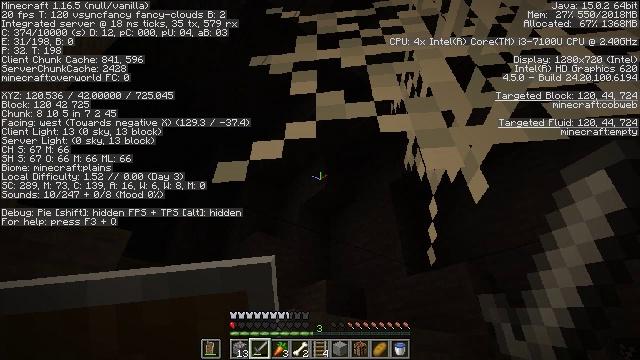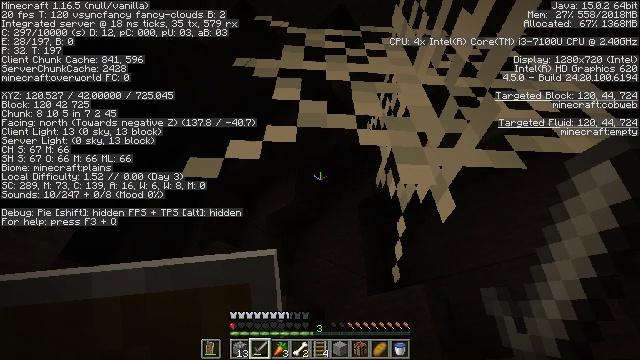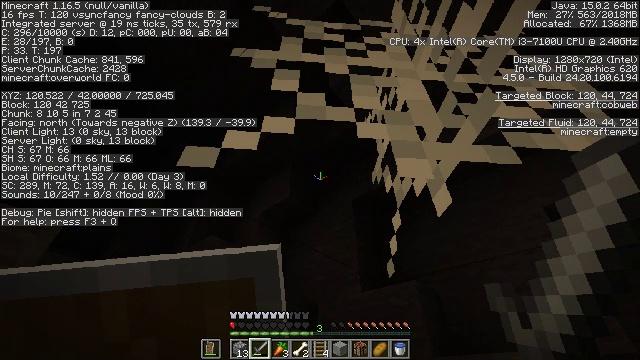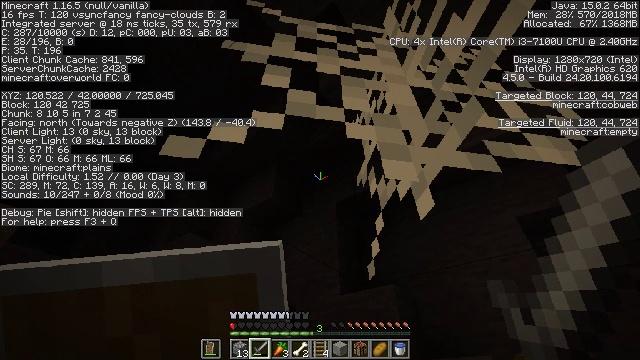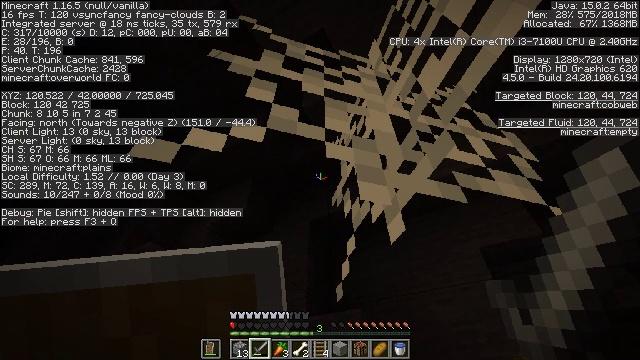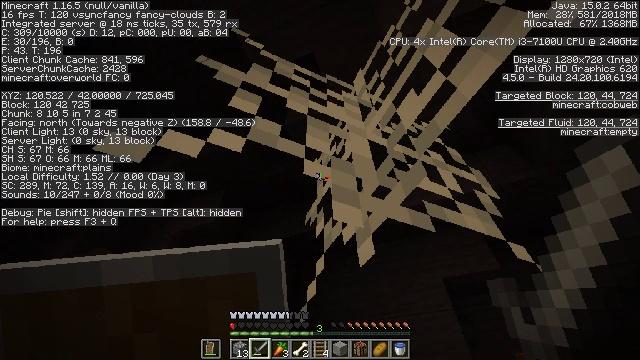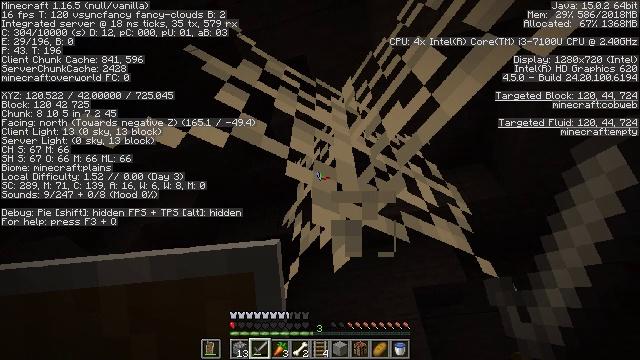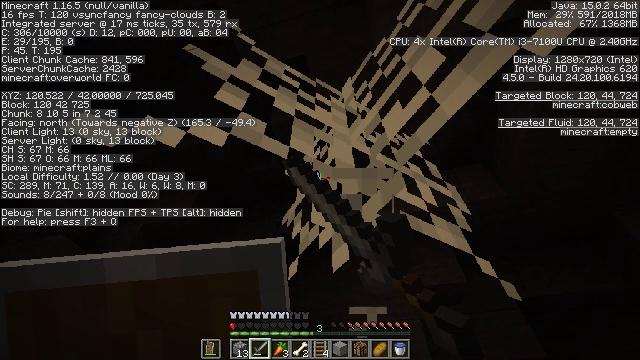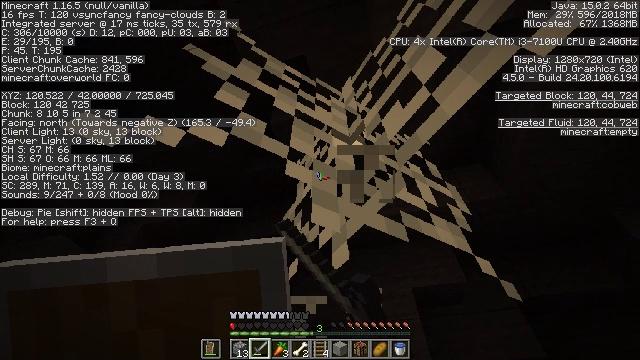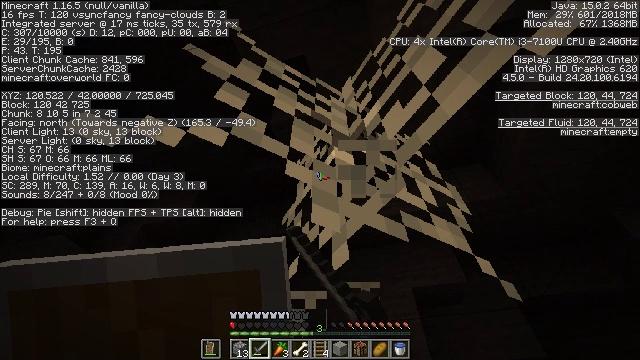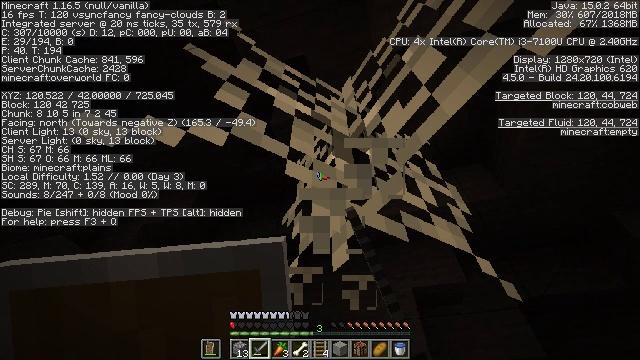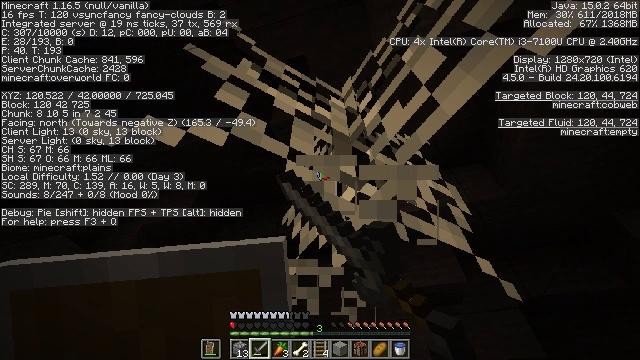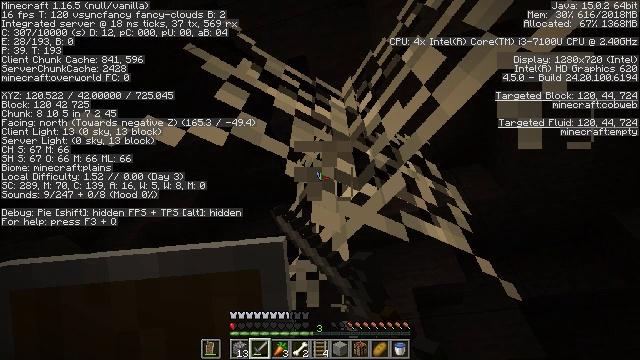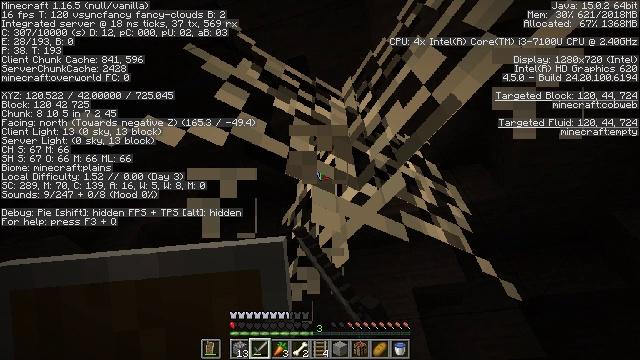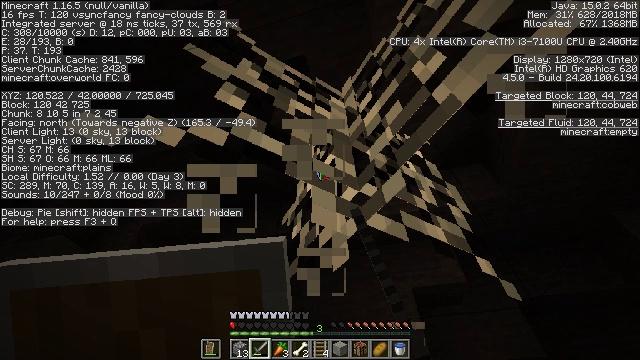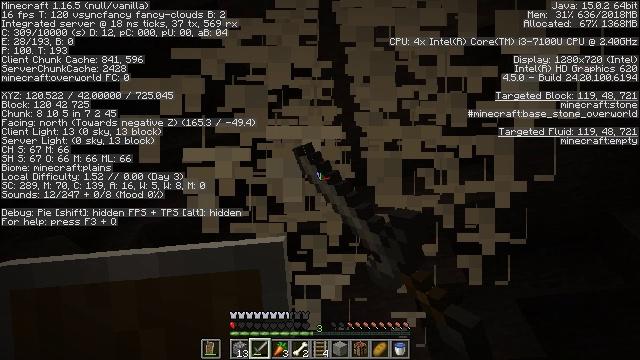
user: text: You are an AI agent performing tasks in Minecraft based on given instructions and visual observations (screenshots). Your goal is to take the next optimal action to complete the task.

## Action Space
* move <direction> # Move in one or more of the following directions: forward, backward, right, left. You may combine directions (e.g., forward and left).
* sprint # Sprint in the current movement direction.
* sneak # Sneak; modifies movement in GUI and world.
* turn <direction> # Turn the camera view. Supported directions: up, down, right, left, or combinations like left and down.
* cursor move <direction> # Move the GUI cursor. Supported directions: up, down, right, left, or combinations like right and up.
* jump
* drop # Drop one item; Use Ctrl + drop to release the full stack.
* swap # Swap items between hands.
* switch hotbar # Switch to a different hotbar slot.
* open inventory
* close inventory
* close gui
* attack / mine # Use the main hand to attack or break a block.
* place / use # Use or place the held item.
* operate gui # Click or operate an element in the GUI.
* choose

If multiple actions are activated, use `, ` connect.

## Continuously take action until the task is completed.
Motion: motion action
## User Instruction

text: Break the cobweb with a sword.
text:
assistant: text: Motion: turn right and up
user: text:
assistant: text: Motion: turn right
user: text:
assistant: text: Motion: turn right
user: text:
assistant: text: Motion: turn right and up
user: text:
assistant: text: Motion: turn right and up
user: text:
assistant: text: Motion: turn right, attack / mine
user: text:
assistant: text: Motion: attack / mine
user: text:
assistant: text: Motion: attack / mine
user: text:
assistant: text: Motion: attack / mine
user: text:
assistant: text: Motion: attack / mine
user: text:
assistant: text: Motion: attack / mine
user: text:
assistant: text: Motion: attack / mine
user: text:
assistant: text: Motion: attack / mine
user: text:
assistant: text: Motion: attack / mine
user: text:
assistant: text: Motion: attack / mine
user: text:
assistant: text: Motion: attack / mine
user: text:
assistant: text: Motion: turn down, attack / mine
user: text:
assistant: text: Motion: turn left and down, attack / mine
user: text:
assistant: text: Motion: turn left and down, attack / mine
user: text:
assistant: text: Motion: turn left and down, attack / mine
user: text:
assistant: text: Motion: turn left and down, attack / mine
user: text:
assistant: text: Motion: turn left and down, attack / mine
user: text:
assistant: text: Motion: turn left and down, attack / mine
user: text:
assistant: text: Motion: turn left and down
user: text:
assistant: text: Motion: turn left and down
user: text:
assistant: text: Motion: no_op
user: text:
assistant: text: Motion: no_op
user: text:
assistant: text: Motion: turn left and up
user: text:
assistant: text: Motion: turn left and up
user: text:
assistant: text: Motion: turn right and up